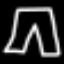
Label: pants